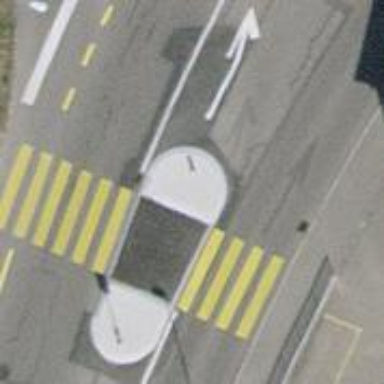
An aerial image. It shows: Uncontrolled zebra crossing with central island.